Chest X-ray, PA view. Patient: 53 years old, sex F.
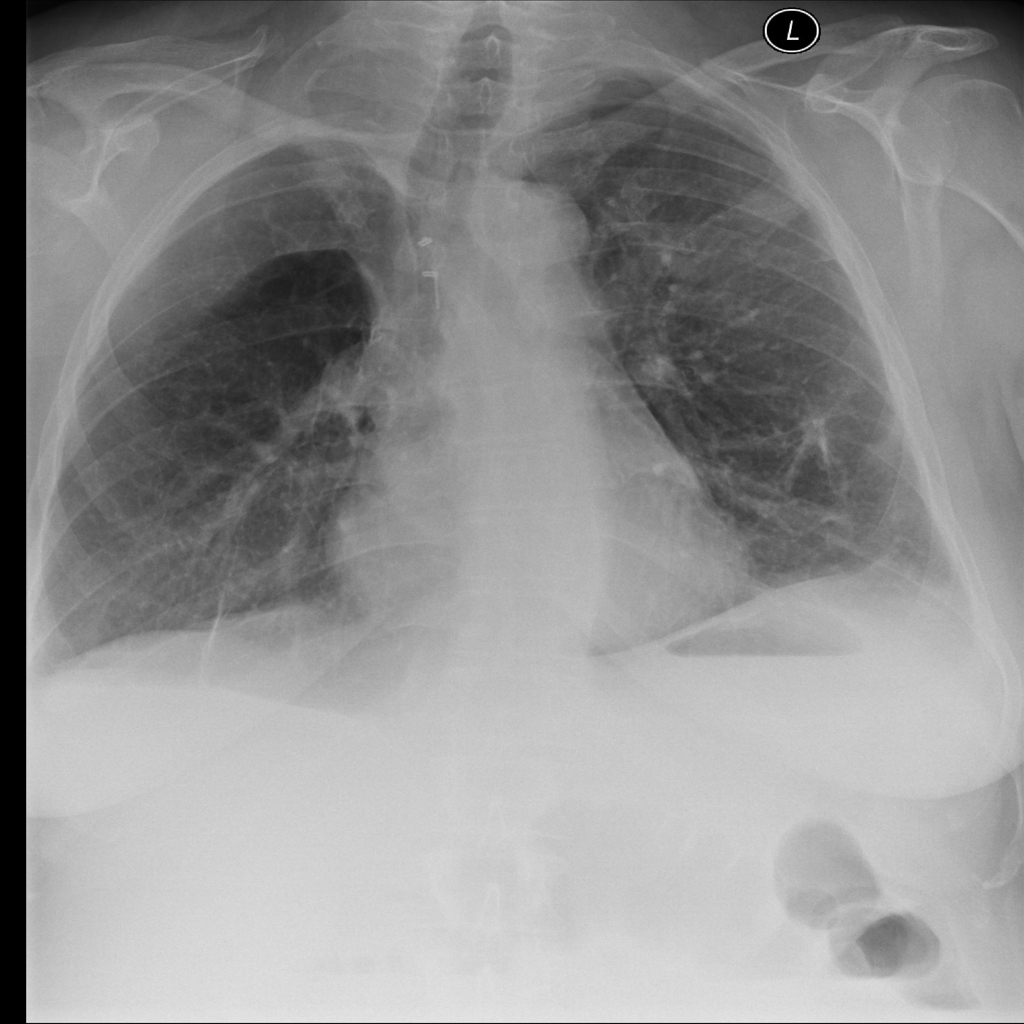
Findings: Pneumothorax